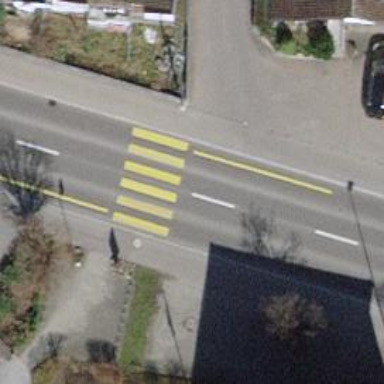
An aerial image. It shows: Uncontrolled road crossing.